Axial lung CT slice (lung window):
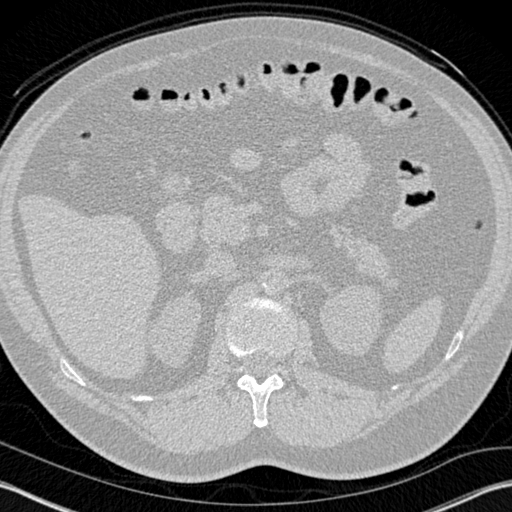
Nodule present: no